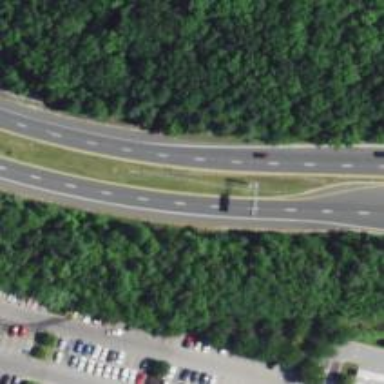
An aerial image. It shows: Expressway with asphalt surface categorized as trunk highway.